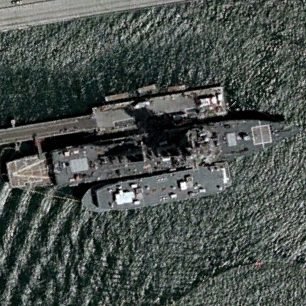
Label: destroyer